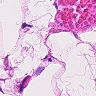
Metastatic tissue present: no